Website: ulta-beauty
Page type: delivery-shipping
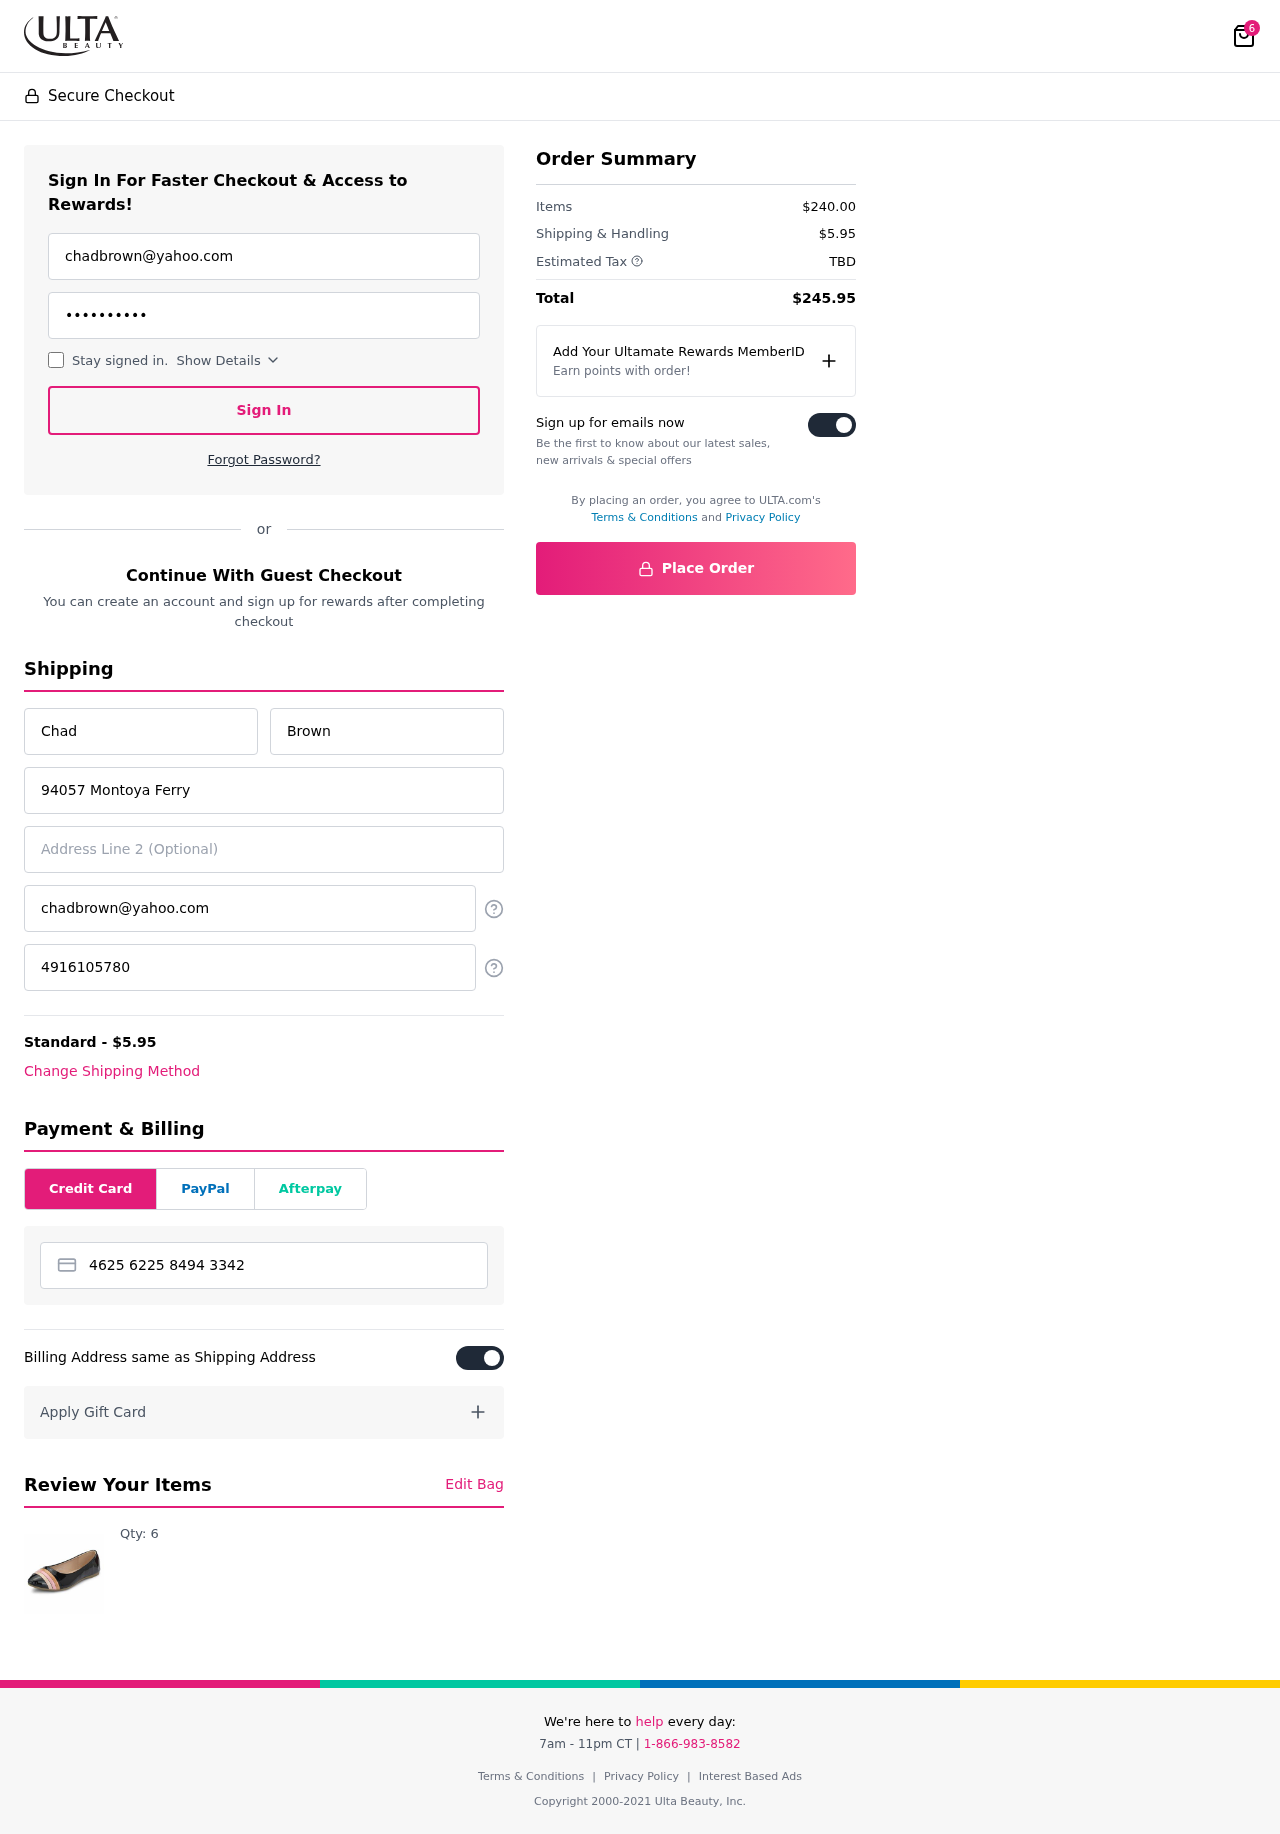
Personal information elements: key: PII_CARD_NUMBER
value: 4625 6225 8494 3342
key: PII_EMAIL
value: chadbrown@yahoo.com
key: PII_EMAIL2
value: chadbrown@yahoo.com
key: PII_FIRSTNAME
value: Chad
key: PII_LASTNAME
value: Brown
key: PII_PHONE
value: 4916105780
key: PII_STREET
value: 94057 Montoya Ferry
Product elements: key: PRODUCT1_QUANTITY
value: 6
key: PRODUCT1
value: Qty: 6
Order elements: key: ORDER_NUM_ITEMS
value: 6
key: ORDER_SHIPPING_COST
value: $5.95
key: ORDER_SUBTOTAL
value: $240.00
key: ORDER_TAX
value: TBD
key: ORDER_TOTAL
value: $245.95